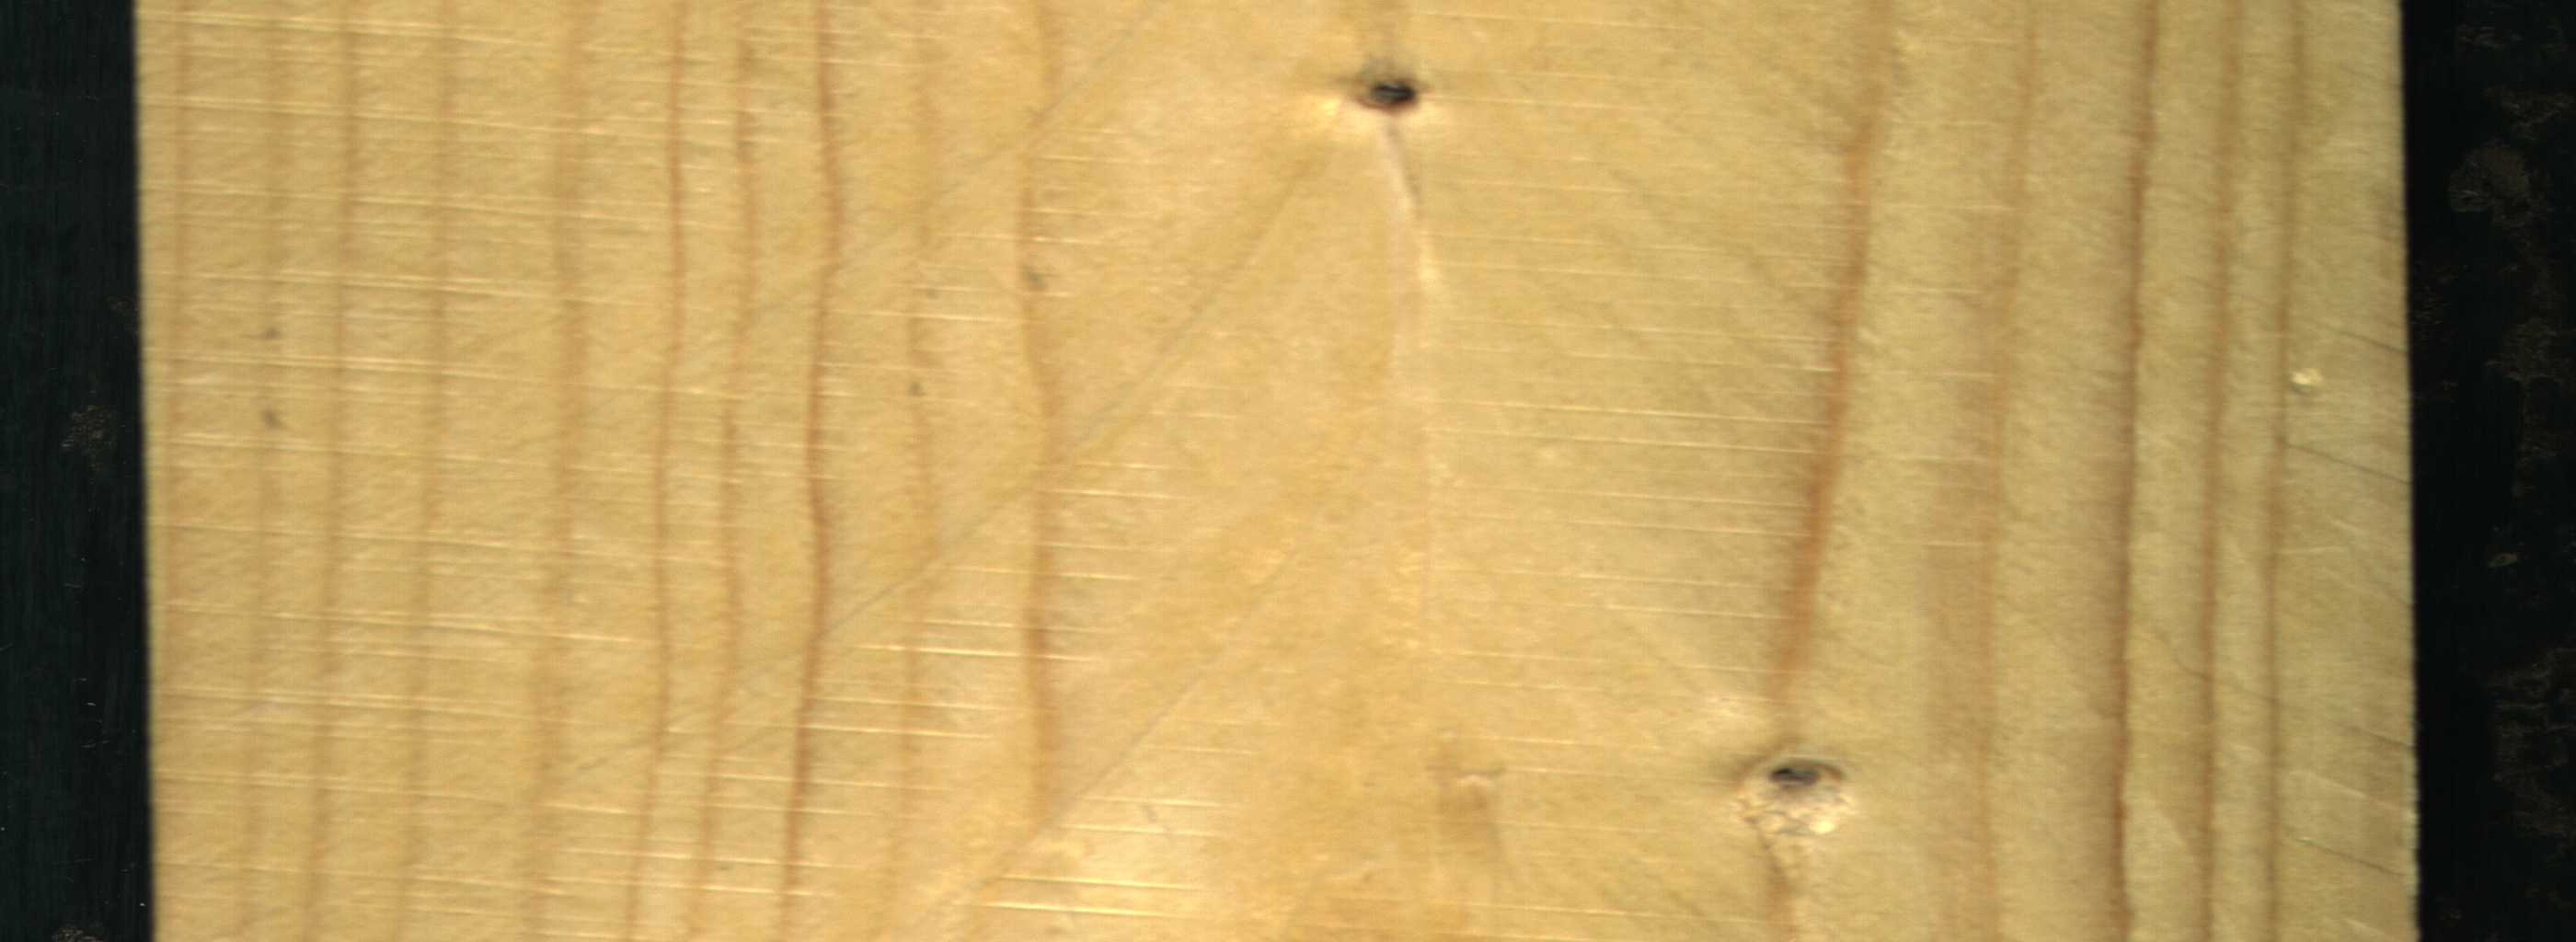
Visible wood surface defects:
Dead_Knot
Live_Knot